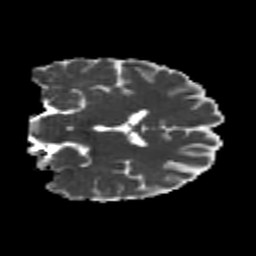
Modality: MD
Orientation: coronal
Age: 22
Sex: male
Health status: healthy
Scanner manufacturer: philips
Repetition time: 7.386 s
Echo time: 0.08599 s